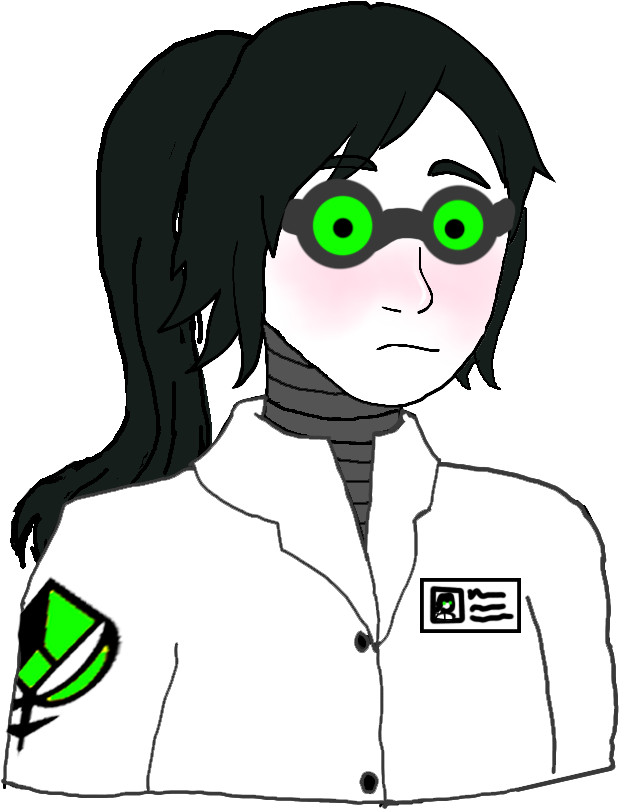
Label: 5_Doomer_Girl